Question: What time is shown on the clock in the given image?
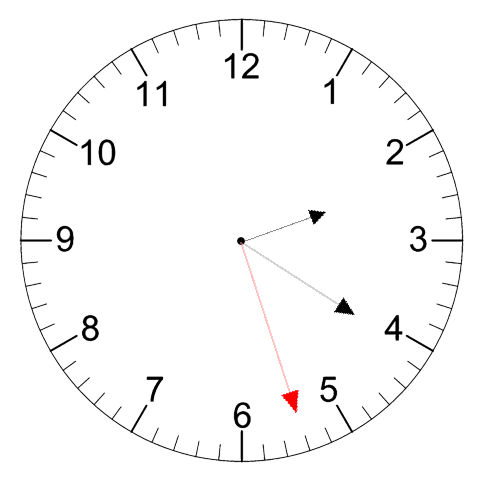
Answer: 02:20:27